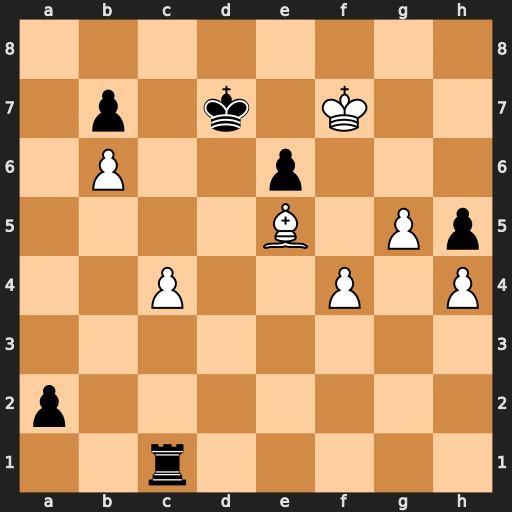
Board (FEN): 8/1p1k1K2/1P2p3/4B1Pp/2P2P1P/8/p7/2r5
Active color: w
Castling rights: -
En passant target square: -
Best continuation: g6 Re1 g7 Rxe5 fxe5 a1=Q g8=Q